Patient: sex M, age 68
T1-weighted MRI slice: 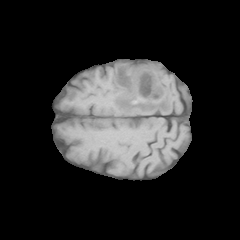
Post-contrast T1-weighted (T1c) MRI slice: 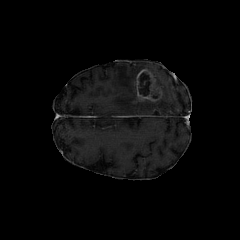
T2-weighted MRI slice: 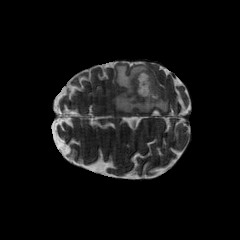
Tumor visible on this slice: yes
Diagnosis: Glioblastoma, IDH-wildtype
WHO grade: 4